Question: I'm looking to create a custom widget where part of it is a "background" that looks like a QLineEdit (or QProgressBar),
e.g.  but without the text.
I've come up with a couple of hacky ways to do this, but neither of them seem like a good solution:
1.
'''
QPainter painter(this);
int penwidth = painter.pen().width();
int width = this->width();
int height = this->height() - 20;
QPoint tl(penwidth / 2, penwidth / 2 + 10);
QPoint bl(penwidth / 2, height - penwidth);
QPoint tr(width - penwidth, penwidth / 2);
QPoint br(width - penwidth, height - penwidth);
QRect rect(tl, br);
QStyleOptionFocusRect option;
option.initFrom(this);
option.backgroundColor = palette().color(QPalette::Button);
option.rect = rect;
this->style()->drawControl(QStyle::CE_ProgressBarGroove, &option, &painter, this);
'''
This has the disadvantage of not being fully controllable, especially when inside a layout as I intend it to be
2.
Using a QLineEdit widget but setting it to NoFocus and ReadOnly.
This seems like overkill to me, as I'll never want any of the text functionality
What is the best solution to this?
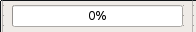
Answer: Use 'QLabel' with special 'stylesheet':
'''
ui->label->setText("");
ui->label->setStyleSheet("QLabel{ border: 1px solid gray; background-color:white; border-radius:2px}");
'''
Stylesheet:
'''
QLabel
{
border: 1px solid gray;
background-color:white;
border-radius:2px
}
'''
'QLabel' has no any other unnecessary things so it is better than 'QLineEdit' or 'QProgressBar'.
Result: